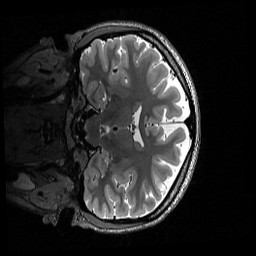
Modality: T2w
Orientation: coronal
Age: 20
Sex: female
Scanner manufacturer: siemens
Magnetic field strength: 3 T
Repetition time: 3.2 s
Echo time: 0.566 s